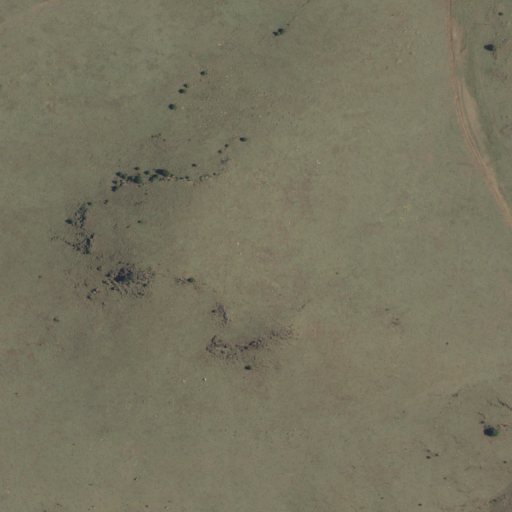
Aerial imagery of mountain in New Mexico named Tinaja Mesa containing grassland and shrub